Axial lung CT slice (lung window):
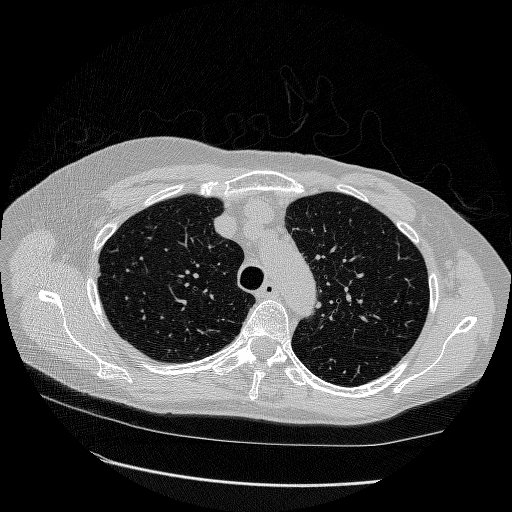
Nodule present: no